Question: Here I'm trying to insert the datas again into database new table (with quantity & customer details). '$grocery_id' and '$grocery_item' values are fetch from database. '$customername', '$customermobile', '$groqty' values are user will enter the details in that appropriate textfield.
When I execute this code ('$groceryid', '$groceryitem') -> These two column always stored the last row values. Because I've put the query outside of foreach loop. Here is my problem. If I put the query inside the foreach it works fine. But, quantity values doesn't work properly. So, How can I execute the query properly (outside of foreach loop)?
'''
<?php
if(isset($_POST['submit']))
{
$grocery_id = $rowid;
$grocery_item = $rowsitem;
$customername = $_POST['customername'];
$customermobile = $_POST['customermobile'];
$groqty = $_POST['groceryquantity'];
for($i = 0; $i < sizeof($groqty); $i++)
{
$groqtys = $groqty[$i];
foreach($grocery_id as $key => $index_id )
{
}
$sql = "INSERT INTO ".customer_order." SET grocery_id = '$index_id' , grocery_item = '$grocery_item[$key]', customername = '$customername', customermobile = '$customermobile', quantity = '$groqtys' ";
mysql_query($sql,$CN);
$response = asort_form_ok("Your order successfully submitted. We will deliver you soon.");
}
}
?>
'''

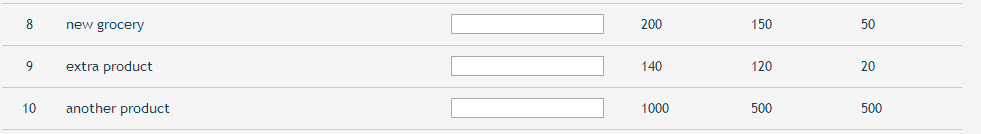
Answer: You could simply use one 'foreach' loop considering the index values of '$grocery_id' and '$groqty' are the same.
Try:
'''
<?php
if (isset($_POST['submit']))
{
$grocery_id = $rowid;
$grocery_item = $rowsitem;
// sanitizing your values
$customername = mysql_real_escape_string($_POST['customername']);
$customermobile = mysql_real_escape_string($_POST['customermobile']);
$groqty = array_map('mysql_real_escape_string', $_POST['groceryquantity']);
foreach($grocery_id as $key => $index_id)
{
$sql = "INSERT INTO " . customer_order . " SET grocery_id = '$index_id' , grocery_item = '$grocery_item[$key]', customername = '$customername', customermobile = '$customermobile', quantity = '$groqty[$key]' ";
mysql_query($sql, $CN);
$response = asort_form_ok("Your order successfully submitted. We will deliver you soon.");
}
}
?>
'''
<URL>.